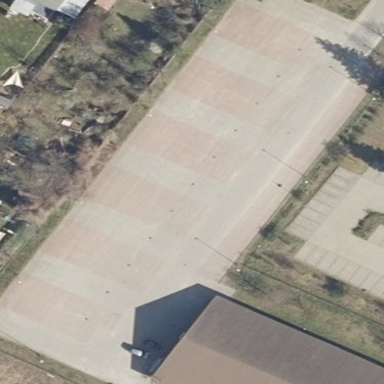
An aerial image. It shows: Parking area with surface.